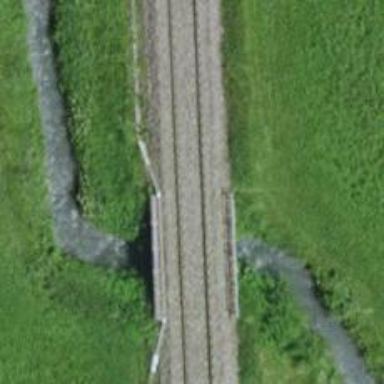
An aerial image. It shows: Railway bridge with electrified tracks and single rail.